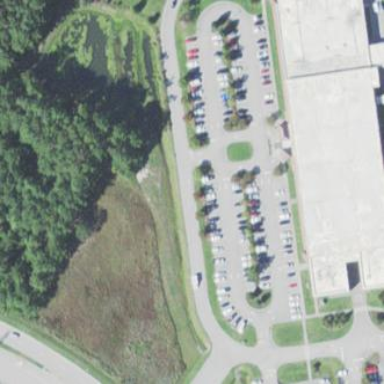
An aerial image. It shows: Parking area.